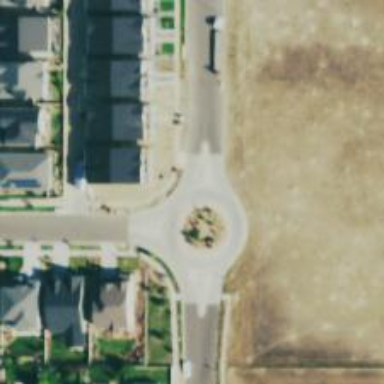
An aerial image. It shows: Residential road that intersects with roundabout.